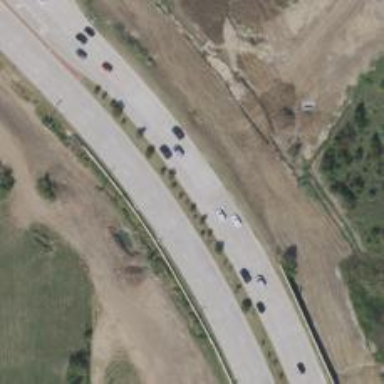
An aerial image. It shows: Primary highway.